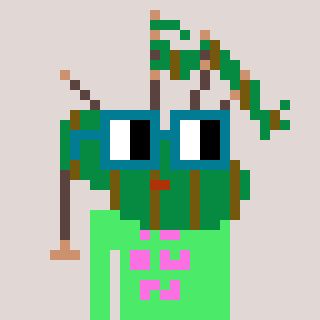
a pixel art character with square dark green glasses, a bagpipe-shaped head and a teal-colored body on a warm background